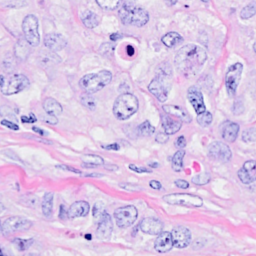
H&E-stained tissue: Breast